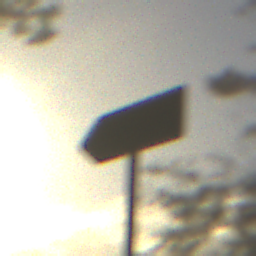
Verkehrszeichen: UmleitungswegweiserLinksweisend
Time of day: SunriseSunset
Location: Outdoor (Nature)
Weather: PartlyCloudy
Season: NotSpecified
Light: Natural